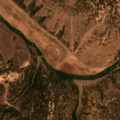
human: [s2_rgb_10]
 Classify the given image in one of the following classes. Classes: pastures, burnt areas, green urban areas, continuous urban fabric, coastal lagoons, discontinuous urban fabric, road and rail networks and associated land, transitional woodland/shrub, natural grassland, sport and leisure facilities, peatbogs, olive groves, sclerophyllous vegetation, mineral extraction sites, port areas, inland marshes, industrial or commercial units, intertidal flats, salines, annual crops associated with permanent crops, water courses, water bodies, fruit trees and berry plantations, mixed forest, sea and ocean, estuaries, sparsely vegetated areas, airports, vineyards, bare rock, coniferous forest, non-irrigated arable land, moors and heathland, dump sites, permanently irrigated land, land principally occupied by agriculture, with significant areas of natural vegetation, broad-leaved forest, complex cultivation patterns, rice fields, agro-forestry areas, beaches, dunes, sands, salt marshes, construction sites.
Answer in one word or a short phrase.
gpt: non-irrigated arable land, pastures, agro-forestry areas, broad-leaved forest, transitional woodland/shrub